Question: I am currently trying to add an event to the google 'calendar' using an object which I have stored on my database. The date stored on the database is stored in the format of Date and the time is stored as a string.
Currently everything is working bar the time portion of the event. The date is being passed correctly but the time is defaulting to 0:00. How would I make it so the time is passed properly?
'''
@Override
public void onClick(View arg0) {
if(arg0.getId() == R.id.btnAddToCal)
{
long startTime = 0, endTime=0;
String startDate = blankevent.EventDate;
try {
Date date = new SimpleDateFormat("yyyy-MM-dd").parse(startDate);
startTime=date.getTime();
}
catch(Exception e){ }
Calendar cal = Calendar.getInstance();
Intent calintent = new Intent(Intent.ACTION_EDIT);
calintent.setType("vnd.android.cursor.item/event");
calintent.putExtra("eventLocation", blankevent.EventLocation);
calintent.putExtra("title", blankevent.EventName);
calintent.putExtra("description", blankevent.EventDetails);
calintent.putExtra("beginTime",startTime);
calintent.putExtra("dtstart", blankevent.EventTime);
startActivity(calintent);
return;
}
'''
I have attached a screenshot of the actual problem area. The date is correct but the time i incorrect.

Solved code
'''
@Override
public void onClick(View arg0) {
// TODO Auto-generated method stub
Log.e("cal","sel2");
if(arg0.getId() == R.id.btnAddToCal)
{
String startDate = blankevent.EventDate;
String startHour = blankevent.EventTime;
Date fulldate = null;
try {
fulldate = new SimpleDateFormat("yyyy-MM-dd-HH:mm").parse(startDate+"-"+startHour);
} catch (ParseException e) {
e.printStackTrace();
}
Calendar cal = Calendar.getInstance();
Intent calintent = new Intent(Intent.ACTION_EDIT);
calintent.setType("vnd.android.cursor.item/event");
calintent.putExtra("eventLocation", blankevent.EventLocation);
calintent.putExtra("title", blankevent.EventName);
calintent.putExtra("description", blankevent.EventDetails);
calintent.putExtra("beginTime", fulldate.getTime());
calintent.putExtra("endTime",fulldate.getTime()+60*60*1000);
startActivity(calintent);
return;
}
'''
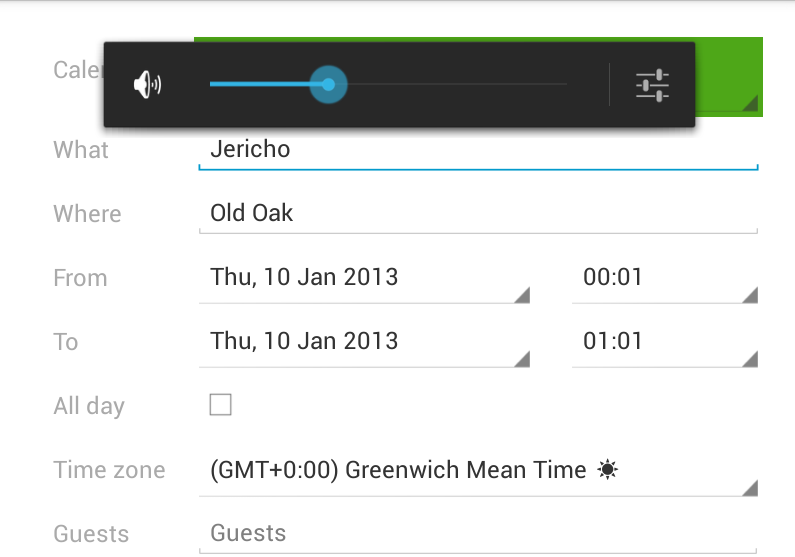
Answer: Your Starttime needs to be miliseconds. Also i dont really get your intent extra fields names.
Since you only parse dd--MM--YYYY the time is still left at 00:00 , and the default duration of a event is 1 hour.
So you probably just have to set the Time of your Date object (startTime) and then call startTime.getMillis();
'''
String startDate = blankevent.EventDate;
String startHour = blankevent.EventTime;
Date date = new SimpleDateFormat("yyyy-MM-dd-HH:mm").parse(startDate+"-"+startHour);
'''
Also,
Here is a clean example from <URL>
'''
Intent calIntent = new Intent(Intent.ACTION_INSERT);
calIntent.setData(Events.CONTENT_URI);
calIntent.putExtra(Events.TITLE, "Google IO Afterparty");
calIntent.putExtra(Events.EVENT_LOCATION, "The W Hotel Bar on Third Street");
calIntent.putExtra(Events.DESCRIPTION, "Hang out after Google IO for a drink and geeky conversation.");
Calendar startTime = Calendar.getInstance();
startTime.set(2012, 5, 29, 18, 0);
Calendar endTime = Calendar.getInstance();
endTime.set(2012, 5, 29, 22, 30);
calIntent.putExtra(CalendarContract.EXTRA_EVENT_BEGIN_TIME,
startTime.getTimeInMillis());
calIntent.putExtra(CalendarContract.EXTRA_EVENT_END_TIME,
endTime.getTimeInMillis());
startActivity(calIntent);
'''